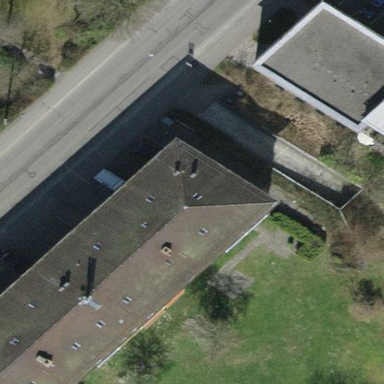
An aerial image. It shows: Apartment building with tile roof.